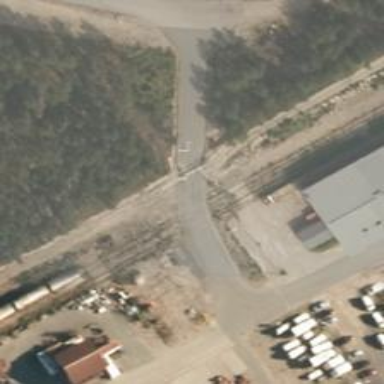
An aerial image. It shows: Railway spur service.